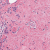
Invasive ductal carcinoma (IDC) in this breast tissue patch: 0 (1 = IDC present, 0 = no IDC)